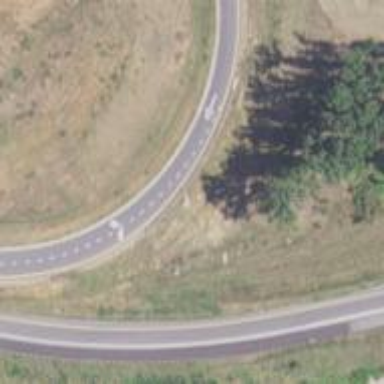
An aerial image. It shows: Asphalt motorway link.